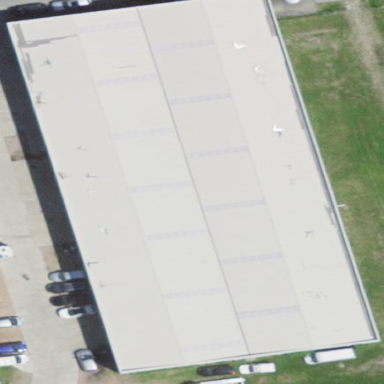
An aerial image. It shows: Industrial building.